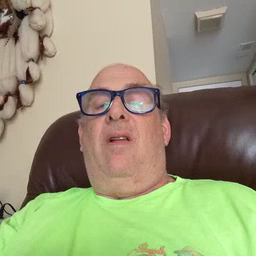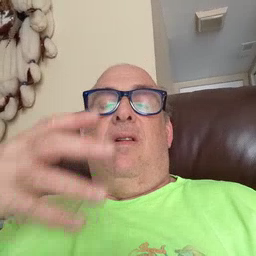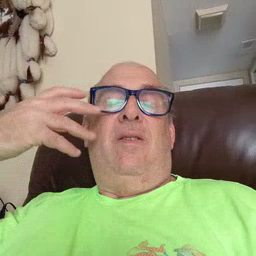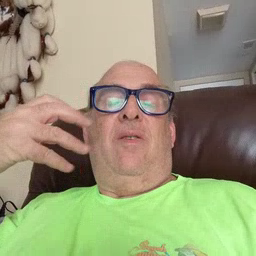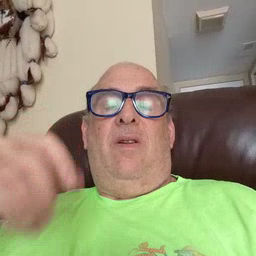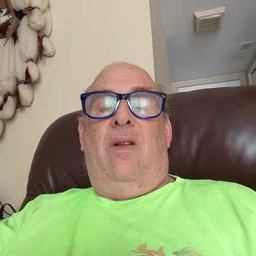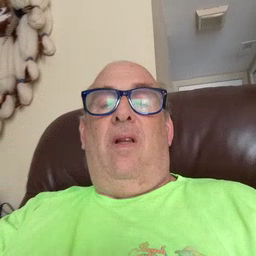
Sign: tiger